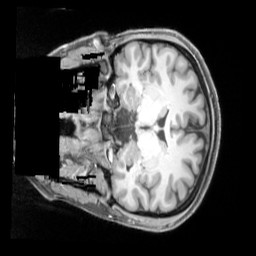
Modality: T1w
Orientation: coronal